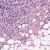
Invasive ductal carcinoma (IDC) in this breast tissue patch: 1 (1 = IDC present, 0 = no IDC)